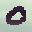
Label: 0